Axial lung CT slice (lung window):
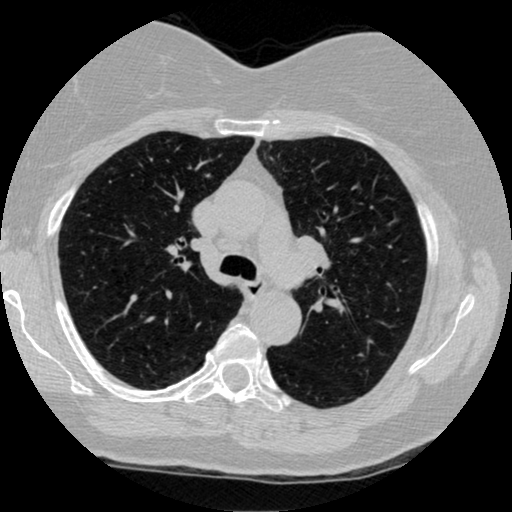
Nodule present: no